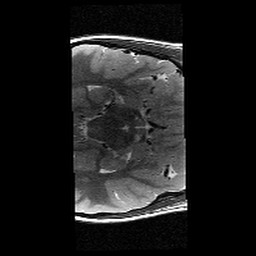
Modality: T2w
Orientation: axial
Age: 9
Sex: male
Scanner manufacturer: siemens
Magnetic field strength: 3 T
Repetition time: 9.23 s
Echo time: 0.067 s